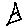
Label: triangle